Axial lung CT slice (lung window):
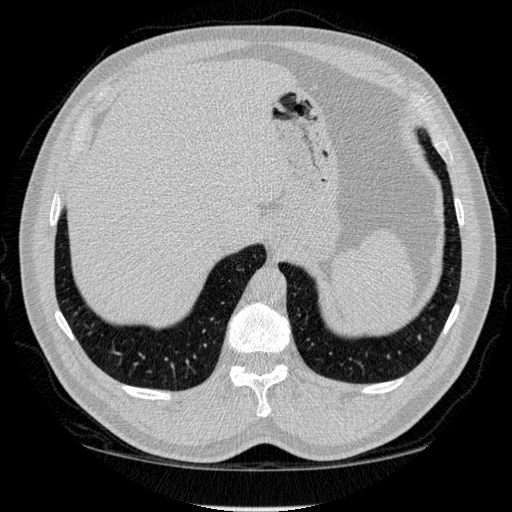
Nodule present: no